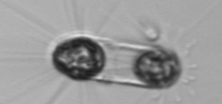
Label: Corethron_hystrix